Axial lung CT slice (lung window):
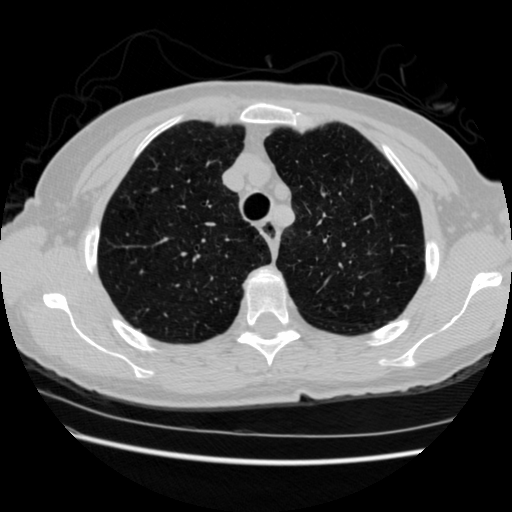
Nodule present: no